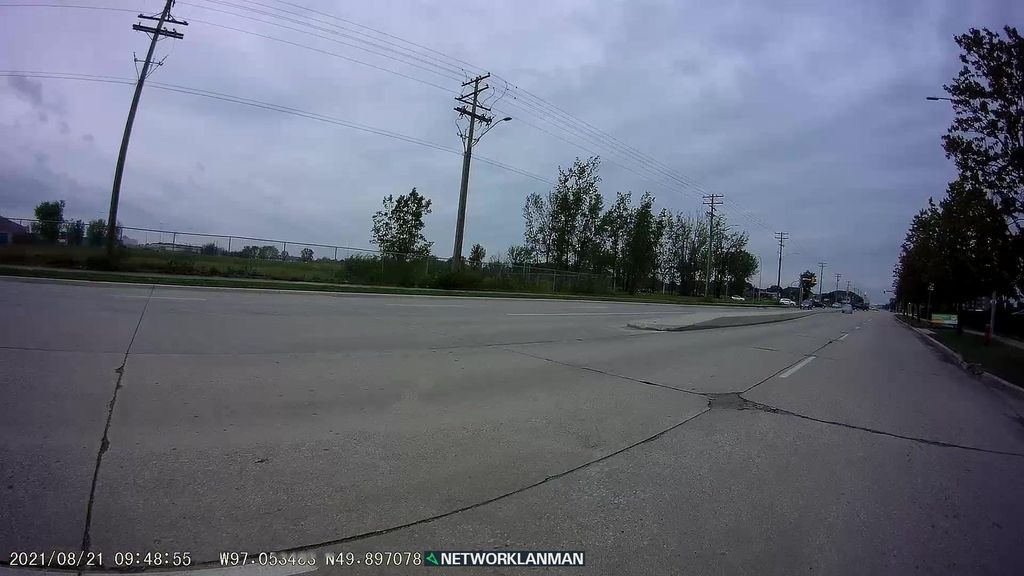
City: winnipeg